Question: I have 3 tables for example

I have data show in image, and want output result shown in image,
I tried below 2 query, but not giving expected output
'''
SELECT s.NAME, sum(s.AMT), sum(d.d_amt), sum(d2.d2_amt)
FROM TEST_SUMMARY s LEFT OUTER JOIN TEST_DETAIL d
ON s.ID = d.SUMMARY_ID
LEFT OUTER JOIN TEST_DETAIL2 d2
ON s.ID =d2.SUMMARY_ID
GROUP BY s.NAME
ORDER BY s.NAME;
select rs1.*,rs2.total1,rs3.total2
FROM
(select id, name,amt from TEST_SUMMARY a) RS1,
(select SUMMARY_ID, sum(d_amt) over(partition by summary_id ) total1 from TEST_DETAIL a) RS2,
(select SUMMARY_ID, sum(d2_amt) over(partition by summary_id ) total2 from TEST_DETAIL2 a) RS3
where rs1.id(+)= RS2.SUMMARY_ID
and rs1.id(+)= RS3.SUMMARY_ID;
'''
Create table and insert data test Queries
'''
CREATE TABLE TEST_SUMMARY(ID NUMBER, NAME VARCHAR2(20 BYTE),AMT NUMBER(10,2));
CREATE TABLE TEST_DETAIL (ID NUMBER, SUMMARY_ID NUMBER, NAME VARCHAR(20), D_AMT NUMBER(10,2));
CREATE TABLE TEST_DETAIL2 (ID NUMBER, SUMMARY_ID NUMBER, NAME VARCHAR(20), D2_AMT NUMBER(10,2));
INSERT INTO TEST_SUMMARY VALUES (1, 'NAME1', 100);
INSERT INTO TEST_SUMMARY VALUES (4, 'NAME1', 150);
INSERT INTO TEST_SUMMARY VALUES (6, 'NAME1', 50);
INSERT INTO TEST_SUMMARY VALUES (2, 'NAME2', 200);
INSERT INTO TEST_SUMMARY VALUES (3, 'NAME3', 300);
INSERT INTO TEST_DETAIL VALUES (1, 1, 'NAME11', 11);
INSERT INTO TEST_DETAIL VALUES (2, 1, 'NAME12', 12);
INSERT INTO TEST_DETAIL2 VALUES (1, 1, 'NAME_2_11', 1);
INSERT INTO TEST_DETAIL2 VALUES (2, 1, 'NAME_2_12', 1);
'''
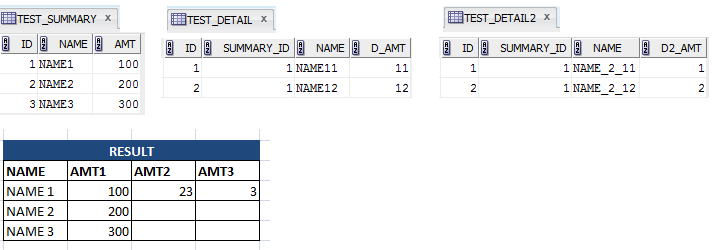
Answer: One way to solve it for both MySQL and Oracle is to use subqueries to help solve the duplication for you by aggregating the sums from the details tables by name, so you can summarise with a normal join;
'''
SELECT ts.name, SUM(ts.amt) amt1, MAX(td1.amt) amt2, MAX(td2.amt) amt3
FROM TEST_SUMMARY ts
LEFT JOIN (
SELECT ts.name, SUM(td.d_amt) amt
FROM TEST_DETAIL td JOIN TEST_SUMMARY ts ON td.summary_id = ts.id
GROUP BY ts.name) td1 ON ts.name = td1.name
LEFT JOIN (
SELECT ts.name, SUM(td.d2_amt) amt
FROM TEST_DETAIL2 td JOIN TEST_SUMMARY ts ON td.summary_id = ts.id
GROUP BY ts.name) td2 ON ts.name = td2.name
GROUP BY ts.name
ORDER BY ts.name
'''
<URL> to test with.